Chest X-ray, PA view. Patient: 45 years old, sex M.
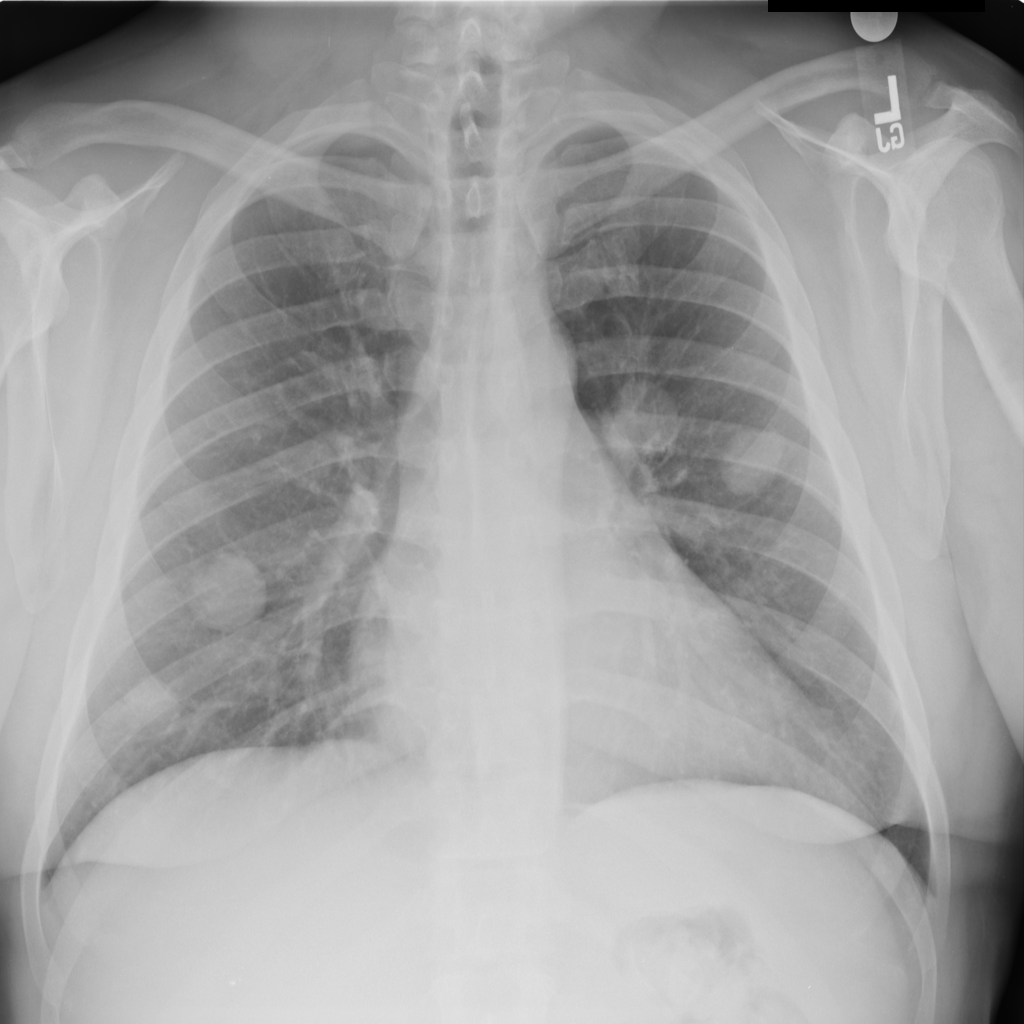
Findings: Mass